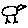
Label: bird